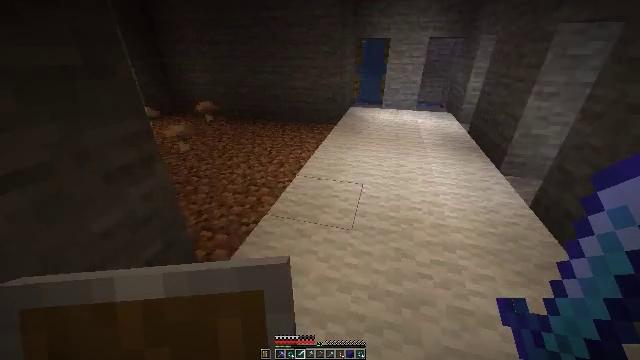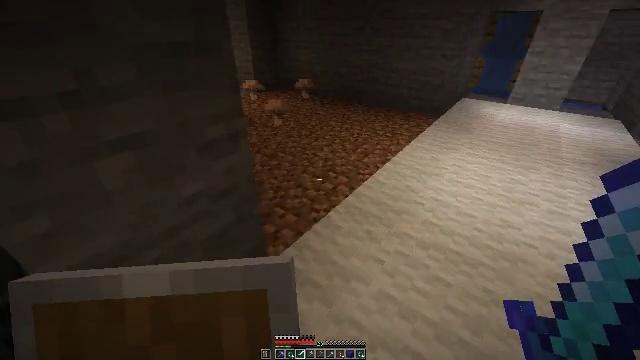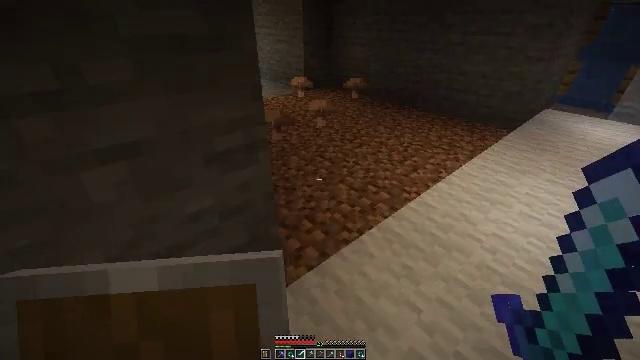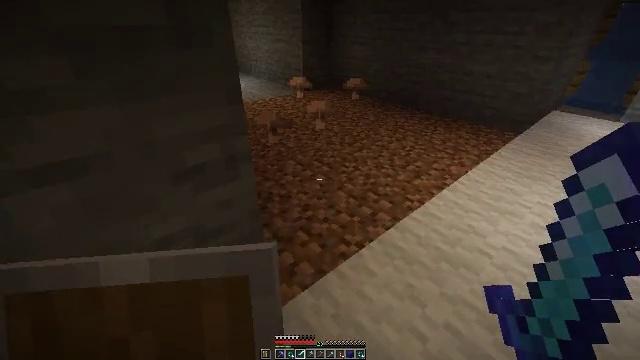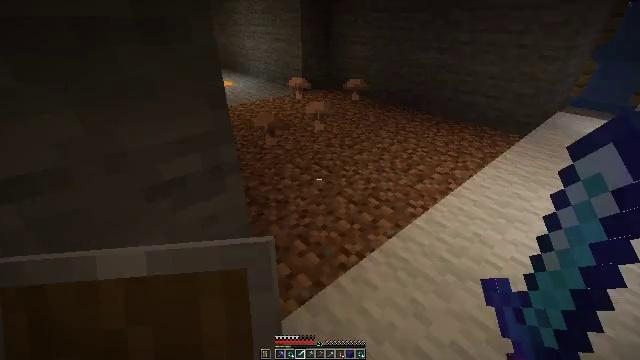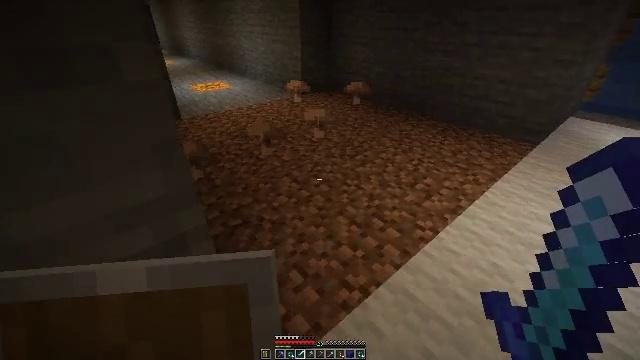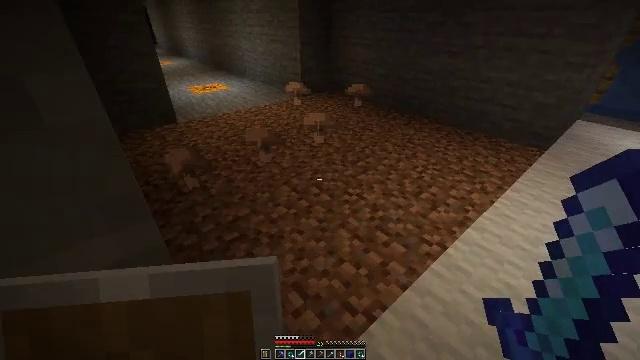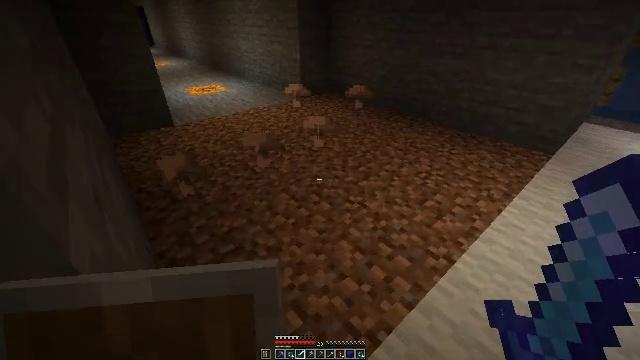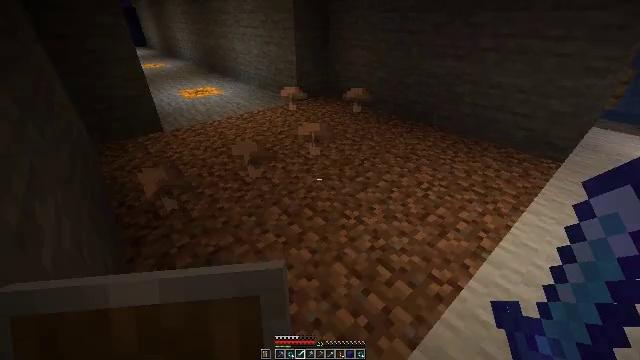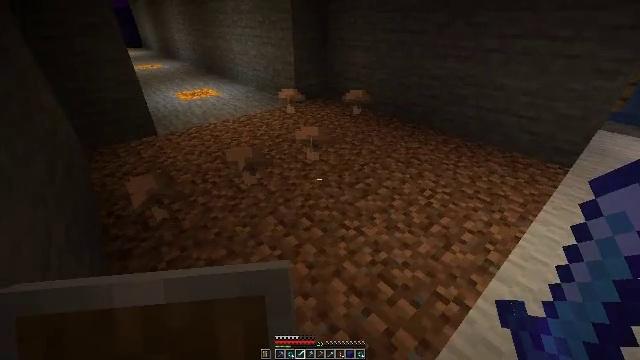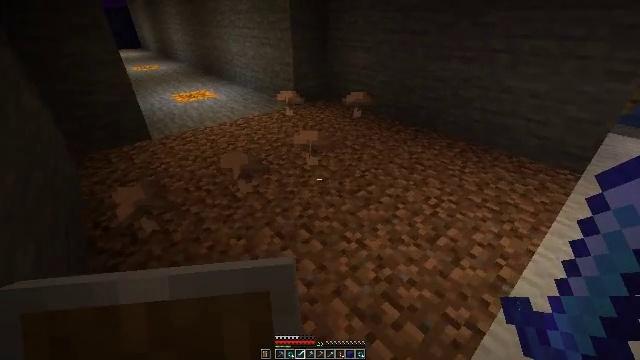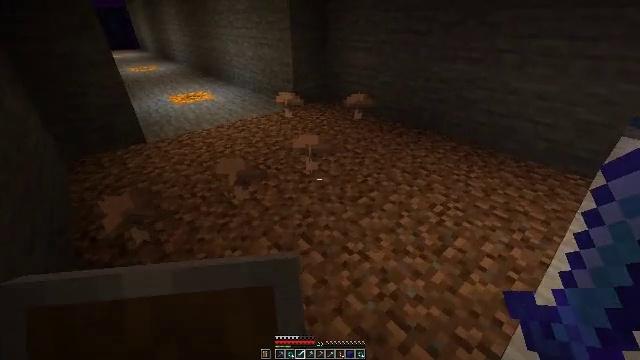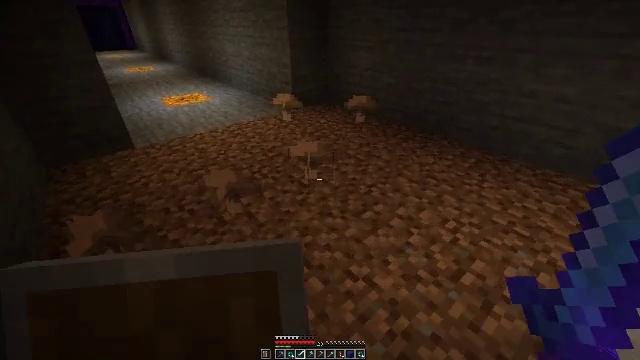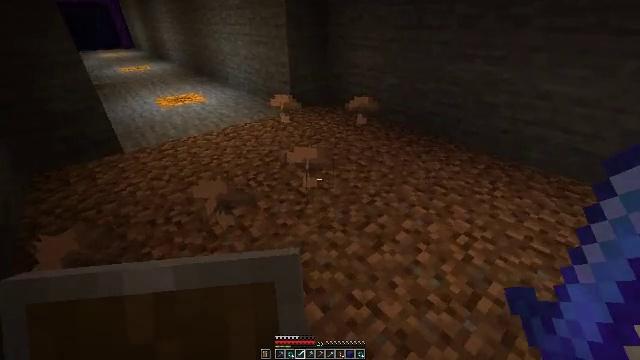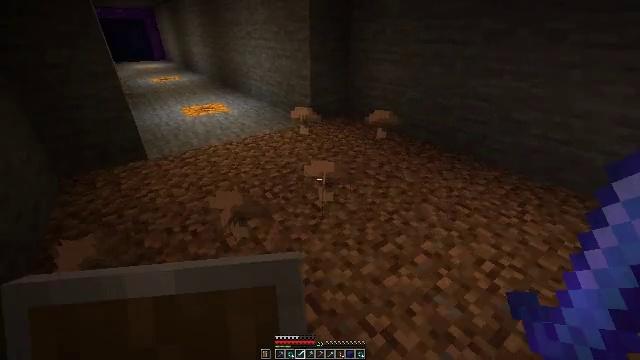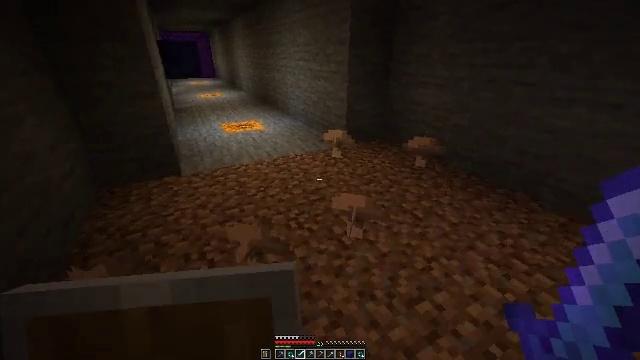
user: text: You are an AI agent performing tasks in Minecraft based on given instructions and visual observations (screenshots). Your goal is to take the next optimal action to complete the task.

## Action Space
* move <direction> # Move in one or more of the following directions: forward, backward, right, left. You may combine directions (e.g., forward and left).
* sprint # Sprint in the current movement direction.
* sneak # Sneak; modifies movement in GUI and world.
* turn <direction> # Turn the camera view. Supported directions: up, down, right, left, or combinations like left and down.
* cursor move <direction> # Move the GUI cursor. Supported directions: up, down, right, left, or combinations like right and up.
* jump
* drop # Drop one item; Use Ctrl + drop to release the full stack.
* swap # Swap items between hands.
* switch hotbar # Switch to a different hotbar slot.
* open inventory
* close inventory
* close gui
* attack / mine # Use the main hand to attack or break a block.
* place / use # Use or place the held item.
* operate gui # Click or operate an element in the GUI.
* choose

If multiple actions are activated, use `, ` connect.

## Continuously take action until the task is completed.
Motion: motion action
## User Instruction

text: Break the blue shulker box to pick it up.
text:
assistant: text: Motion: move forward, turn left and down
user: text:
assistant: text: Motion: move forward, turn left
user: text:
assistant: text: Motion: move forward
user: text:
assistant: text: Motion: move forward
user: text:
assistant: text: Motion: move forward
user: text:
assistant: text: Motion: move forward
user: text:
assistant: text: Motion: move forward
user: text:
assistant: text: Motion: move forward
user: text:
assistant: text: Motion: move forward
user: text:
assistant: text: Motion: move forward
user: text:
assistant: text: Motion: move forward
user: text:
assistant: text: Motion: move forward
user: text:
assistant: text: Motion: move forward
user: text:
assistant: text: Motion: move forward, turn left and up
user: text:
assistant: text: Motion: move forward, turn left and up
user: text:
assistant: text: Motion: move forward, turn left and up
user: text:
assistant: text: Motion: move forward, turn left and up
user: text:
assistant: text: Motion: move forward, turn left and up
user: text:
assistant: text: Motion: move forward
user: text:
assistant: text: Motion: move forward
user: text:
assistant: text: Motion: move forward
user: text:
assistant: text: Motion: move forward
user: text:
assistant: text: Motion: move forward
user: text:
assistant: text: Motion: move forward
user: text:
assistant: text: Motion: move forward
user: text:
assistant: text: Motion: move forward
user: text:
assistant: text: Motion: move forward, turn left
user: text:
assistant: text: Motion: move forward, turn left and up
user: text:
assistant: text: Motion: move forward, turn left and up
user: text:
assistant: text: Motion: move forward, turn left